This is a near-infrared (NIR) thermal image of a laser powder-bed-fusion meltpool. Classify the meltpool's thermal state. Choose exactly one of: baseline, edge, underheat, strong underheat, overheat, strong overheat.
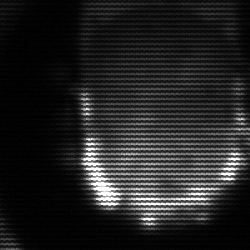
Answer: baseline